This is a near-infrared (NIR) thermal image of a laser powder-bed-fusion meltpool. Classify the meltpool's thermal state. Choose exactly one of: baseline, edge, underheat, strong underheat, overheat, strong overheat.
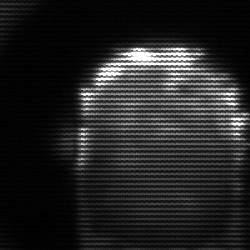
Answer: baseline